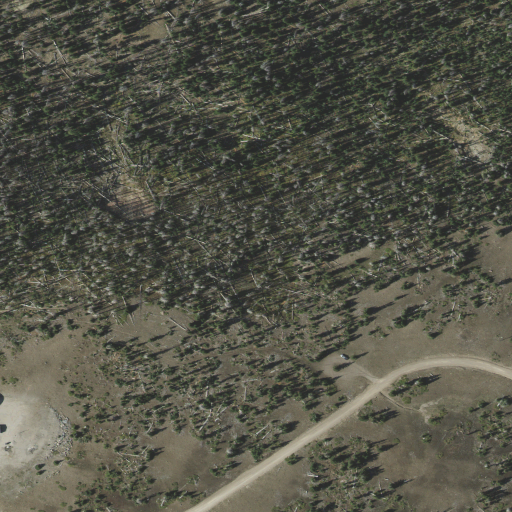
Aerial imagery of mountain in Utah named Blowhard Mountain containing evergreen forest, mixed forest, shrub, medium intensity development, and high intensity development